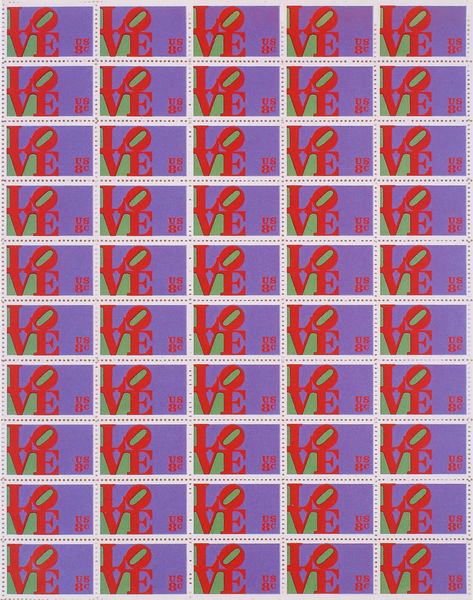
Titel: Love Stamp, commemorative eight-cent postage stamp
Künstler: Robert Indiana
Institution: U.S. Postal Service (photo courtesy Portland Museum of Art, Maine)
Schlagwörter: blau, grün, hintergrund, rot, fünf, schrift, liebe, papier, bogen, farben, modern, lila, amerika, rand, text, buchstaben, briefmarke, usa, schief, design, marken, amerikanisch, briefmarken, cent, us, 8, love, briefmarkenbogen, 8 cent, usps